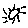
Label: sun